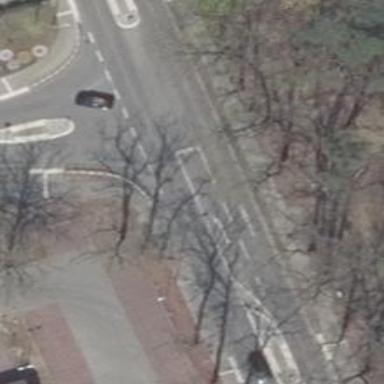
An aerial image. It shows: Asphalt sidewalk along the footway.